Question: I am implementing a Mealy-type FSM in vhdl. I currently am using double process, although i've just read a single-process might be neater. Consider that a parameter of your answer.
The short version of the question is: May I have a state, inside of which the input of another component is changed, and, aftwerwards, in the same state, use an output of said component? Will that be safe or will it be a rat race, and I should make another state using the component's output?
Long version: I have a memory module. This is a fifo memory, and activating its reset signal takes a variable named queue_pointer to its first element. After writing to the memory, the pointer increases and, should it get out of range, it is (then also) reset to the first element, and an output signal is activated. By the way, i call this component FIMEM.
My FSM first writes the whole FIMEM, then moves on to other matters. The last write will be done from the state:
'''
when SRAM_read =>
READ_ACK <= '1';
FIMEM_enable <= '1';
FIMEM_write_readNEG <= '0';
if(FIMEM_done = '1') then --is that too fast? if so, we're gonna have to add another state
FIMEM_reset <= '1'; --this is even faster, will need check
data_pipe_to_FOMEM := DELAYS_FIMEM_TO_FOMEM;
next_state <= processing_phase1;
else
SRAM_address := SRAM_address + 1;
next_state <= SRAM_wait_read;
end if;
'''
At this state, having enable and write active means data will be written on the FIMEM. If that was the last data space on the memory, FIMEM_done will activate, and the nice chunk of code within the if will take care of the future. But, will there be time enough? If not, and next state goes to SRAM_wait_read, and FIMEM_done gets activated then, there will be problems. The fact that FIMEM is totally synchronous (while this part of my code is in the asynchronous process) messes even more?
here's my memory code, just in case:
'''
library IEEE;
use IEEE.STD_LOGIC_1164.ALL;
use IEEE.NUMERIC_STD.ALL;
entity memory is
generic (size: positive := 20);
Port ( clk,
reset,
enable,
write_readNEG: in std_logic;
done: out std_logic;
data_in: in STD_LOGIC_VECTOR(7 downto 0);
data_out: out STD_LOGIC_VECTOR(7 downto 0) );
end memory;
architecture Behavioral of memory is
subtype word is STD_LOGIC_VECTOR(7 downto 0);
type fifo_memory_t is array (0 to size-1) of word;
signal fifo_memory : fifo_memory_t :=((others=> (others=>'0')));
--Functionality instructions:
--Resetting sets the queue pointer to the first element, and done to 0
--Each cycle with enable active, a datum from the pointer position is
--written/read according to write_readNEG, and the pointer is incremented.
--If the operation was at the last element, the pointer returns to the first place
--and done is set to 1. When done is 1, enable is ignored.
Begin
process(clk,reset)
variable done_buf : std_logic;
variable queue_pointer: natural range 0 to size-1;
begin
if(reset = '1') then
queue_pointer := 0;
done_buf := '0';
elsif(rising_edge(clk)) then
if(done_buf = '0' and enable = '1') then
case write_readNEG is
when '0' =>
data_out <= fifo_memory(queue_pointer);
when '1' =>
fifo_memory(queue_pointer) <= data_in;
when others => null;
end case;
if(queue_pointer = size-1) then
done_buf := '1';
queue_pointer := 0;--check
else
queue_pointer := queue_pointer + 1;
end if;
end if; --enable x not done if
end if; --reset/rising edge end if
done <= done_buf;
end process;
End Behavioral;
'''
More details inspired by the first comment:
The memory can read the data at the same cycle enable is activated, as seen here:
Notice how the "1", the value when enable is turned active, is actually written into the memory.
Unfortunately, the piece of code is in the asynchronous process! Although I'm VERY strongly thinking of moving to a single-process description.
In contrast to all the circuits I've designed until now, it is very hard for me to test it via simulation. This is a project in my university, where we download our vhdl programs to a xilinx spartan 3 FPGA. This time, we have been given a unit which transfers data between Matlab and the FPGA's SRAM (the functionality of which, I have no idea). Thus, I have to use this unit to transfer the data between the SRAM and my memory module. This means, in order to simulate, my testbench file will have to simulate the given unit! And this is hard..suppose I must try it, though...
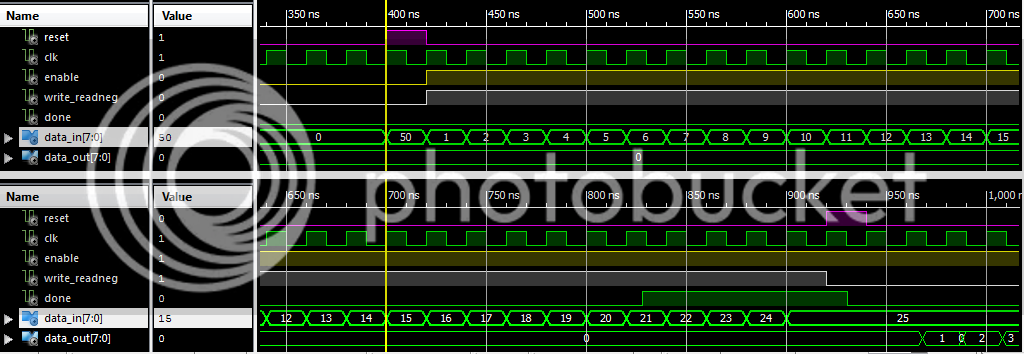
Answer: first of all, whether to use a single process or a dual process type of FSM notation is a matter of preference (or company coding style rules). I find single process notation easier to write/read/manage.
your signal will have an effect on your memory code only after the next rising clock edge. the signal related to the actual memory state will therefore be available one clock cycle after updating enable. I guess (and hope! but it's not visible in your posted code), your part of the FSM is synchronous! therefore your state machine will be in the SRAM_wait_read state by the time when done is updated!
btw: use a simulator! it will help to check the functionality!
---
thanks for adding the simulation view! strangely your signal updates on neg. clock edge... in my simulation it updates on pos. edge; as it should, by the way!

to make the situation more clear I suggest, you move the line inside the "rising_edge-if" (this should be done anyhow when using synchronous processes!).